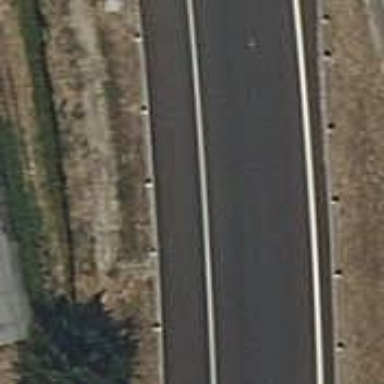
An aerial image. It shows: Guard rail as barrier.